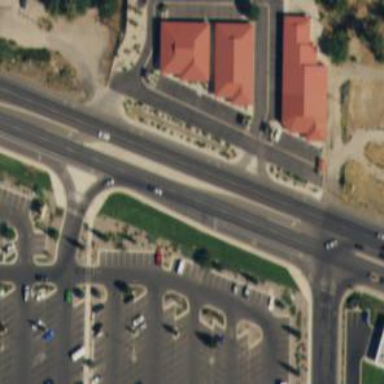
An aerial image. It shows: Asphalt trunk highway with separate sidewalks.